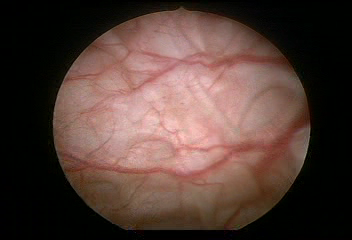
Modality: WLC
Class: Normal mucosa
Bladder cancer association: No